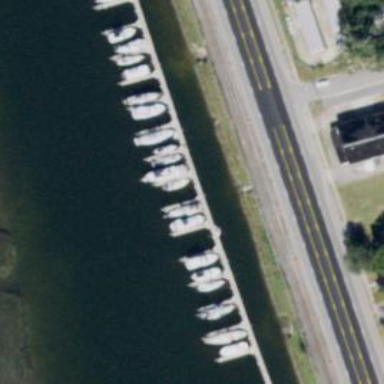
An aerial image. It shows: Man-made pier.